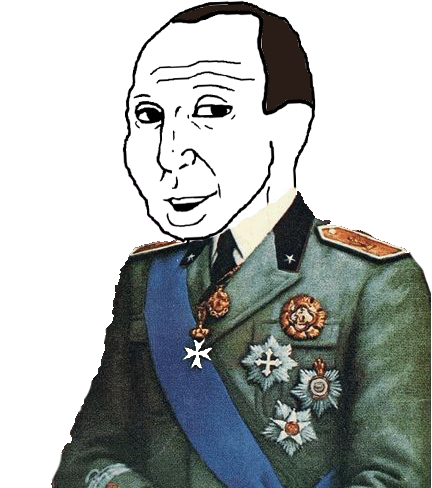
Label: 5_Groomer